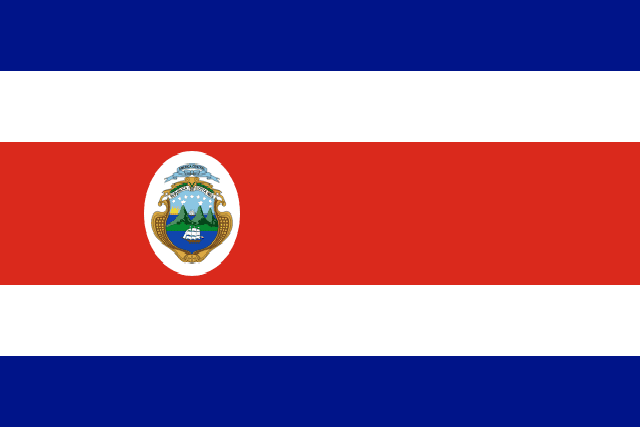
Country: Costa Rica
Country code: cr